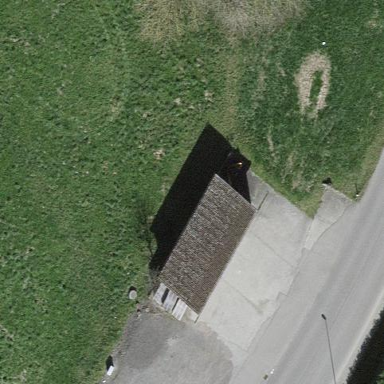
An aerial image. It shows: Shed building.